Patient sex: F
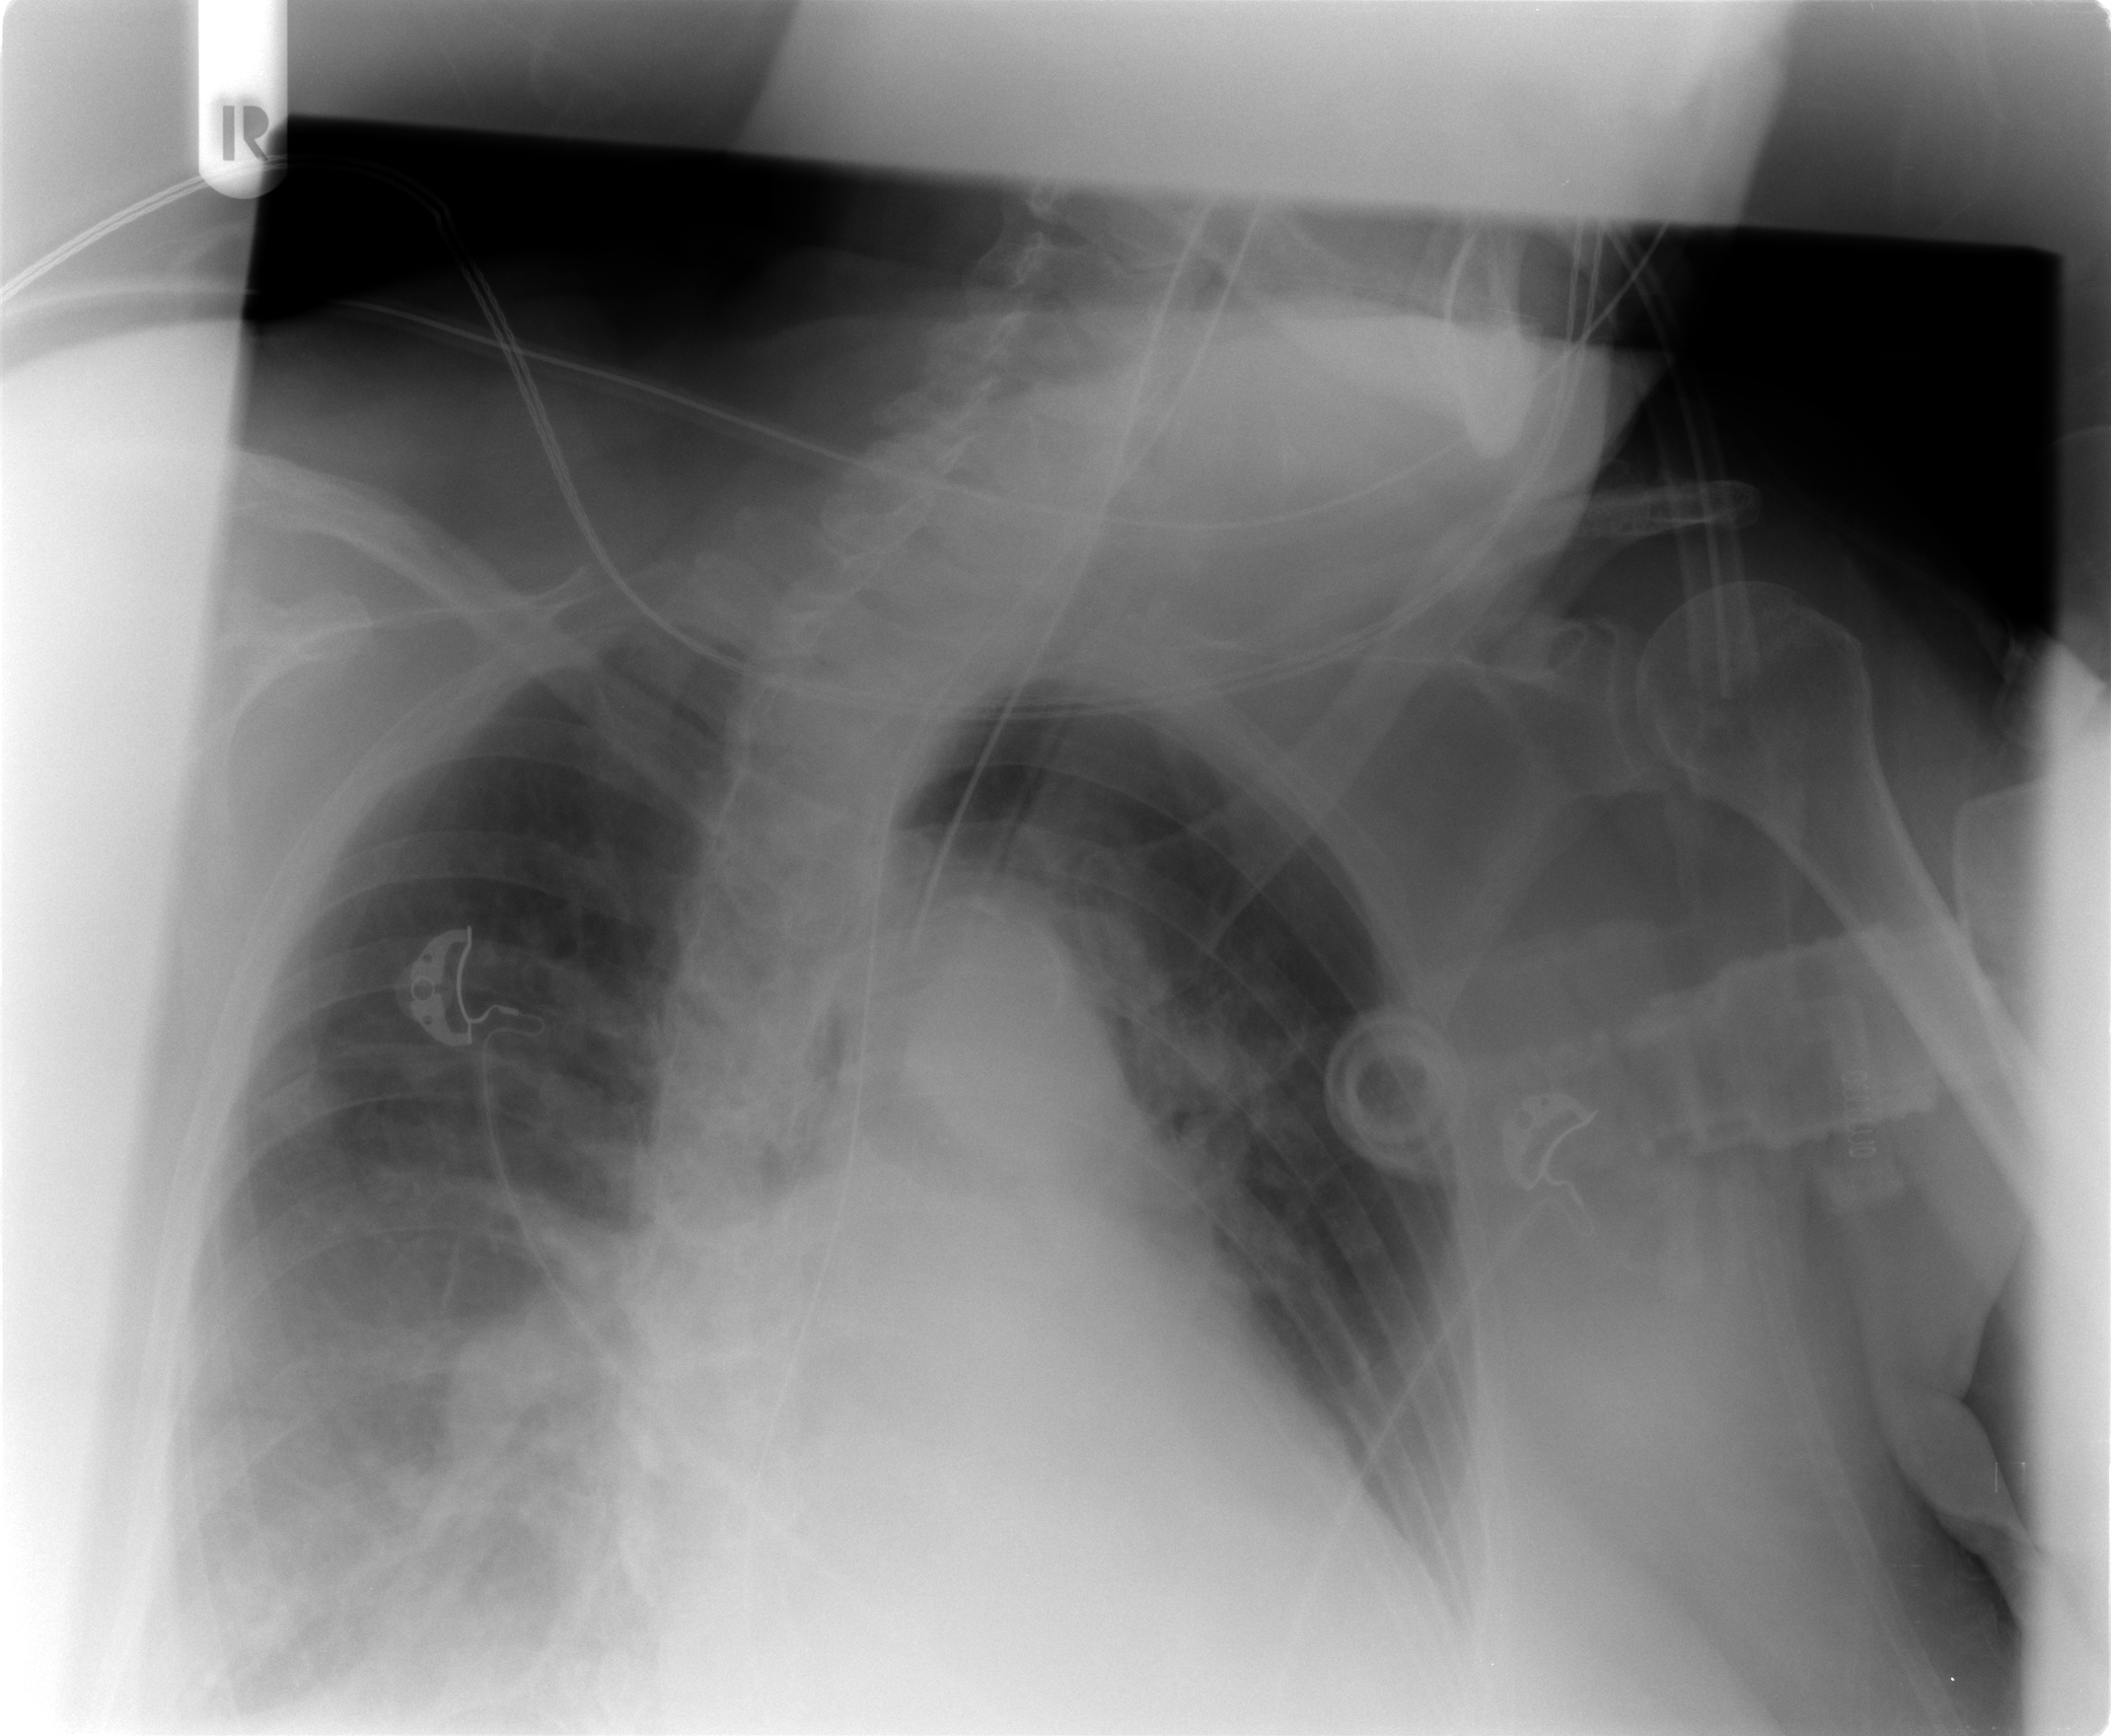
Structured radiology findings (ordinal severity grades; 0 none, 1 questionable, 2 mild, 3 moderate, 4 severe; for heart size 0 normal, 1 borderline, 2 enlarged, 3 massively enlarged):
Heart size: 2
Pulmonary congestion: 2
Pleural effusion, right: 2
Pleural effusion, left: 1
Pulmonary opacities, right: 2
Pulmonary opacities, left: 1
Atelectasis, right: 2
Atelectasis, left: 2